Question: I need help with writing a query which will find <URL> in SQL table.
I have multiple cells which contain that character and I want to find all those cells. This is how the value of cell looks like this:

Thank you for your help!
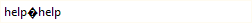
Answer: Use the <URL> function:
'''
DECLARE @TEST TABLE (ID INT, WORDS VARCHAR(10))
INSERT INTO @TEST VALUES (1, 'AAA')
INSERT INTO @TEST VALUES (2, 'BBB')
INSERT INTO @TEST VALUES (3, 'CCC')
INSERT INTO @TEST VALUES (4, 'DDD')
SELECT * FROM @TEST WHERE WORDS LIKE '%' + NCHAR(UNICODE('')) + '%'
UPDATE @TEST
SET WORDS = REPLACE(WORDS, NCHAR(UNICODE('')), 'X')
SELECT * FROM @TEST WHERE WORDS LIKE '%' + NCHAR(UNICODE('')) + '%'
SELECT * FROM @TEST
'''